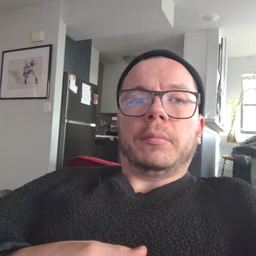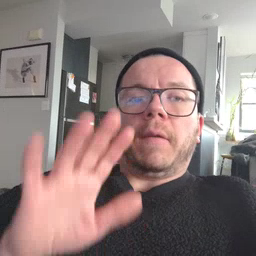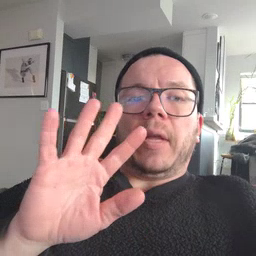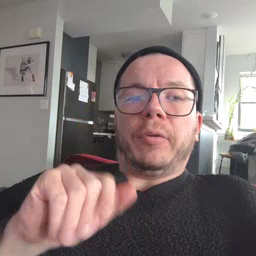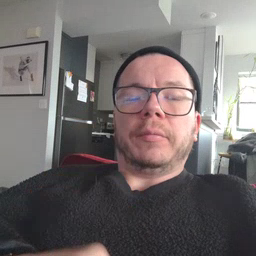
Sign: finger